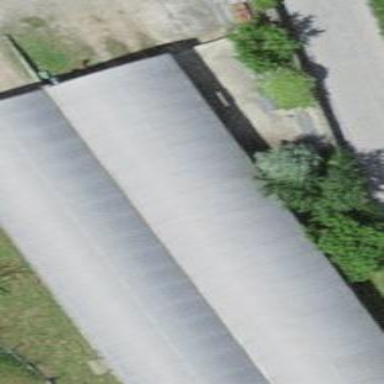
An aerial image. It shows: Greenhouse.